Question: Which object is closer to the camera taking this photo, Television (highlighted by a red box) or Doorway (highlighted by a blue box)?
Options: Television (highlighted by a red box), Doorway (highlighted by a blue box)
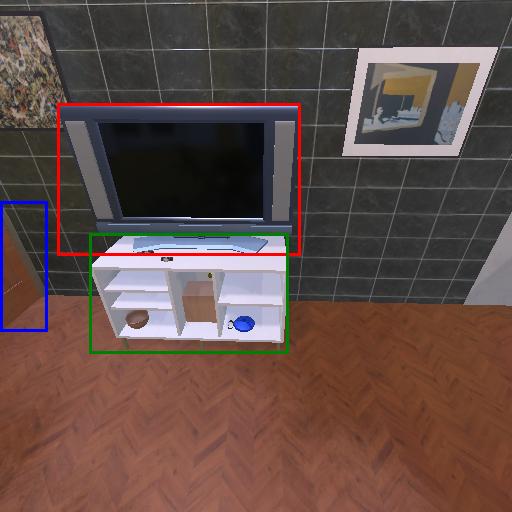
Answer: Television (highlighted by a red box)